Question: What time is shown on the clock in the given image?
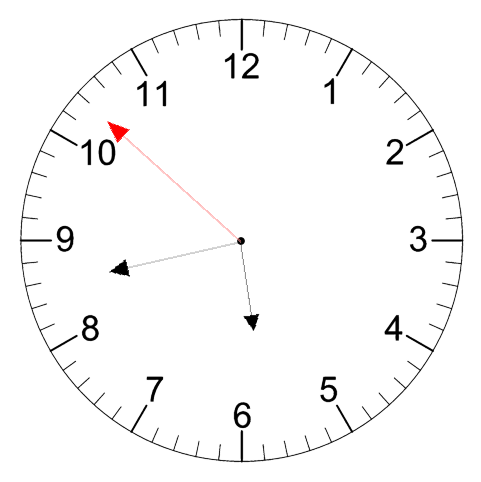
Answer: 05:42:52